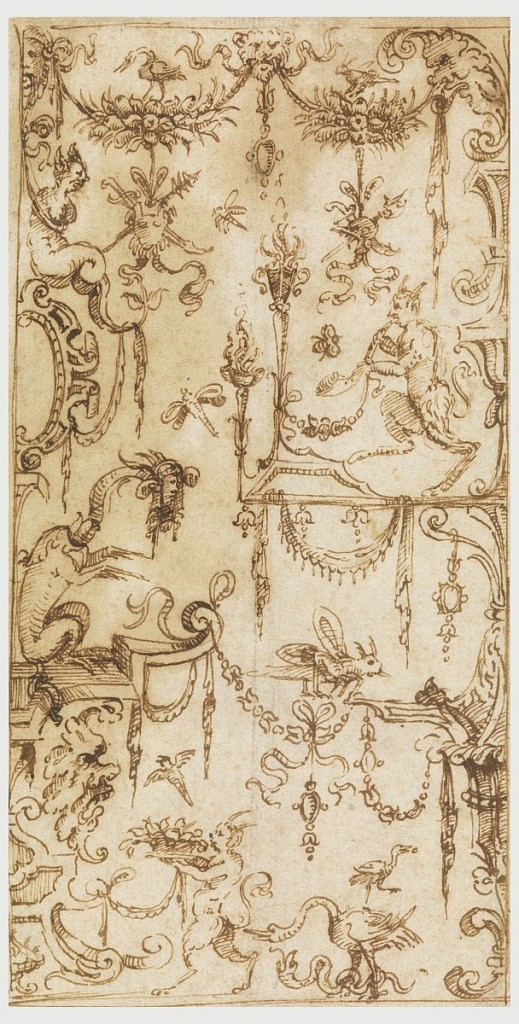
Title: Design for Grotesque Decoration
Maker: Unknown
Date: mid–late 16th century
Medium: Pen and brown ink on laid paper, mounted on laid paper
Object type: Drawing
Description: The edges of the sheet are framed by candelabra and strapwork frame (rendered in half form) and composed of a variety of swags and animals. A saytr at right faces left and holds a swag; a fantastic animal crouches at left and at bottom of sheet walks left carring a bunch of flowers and is followed by a goose.